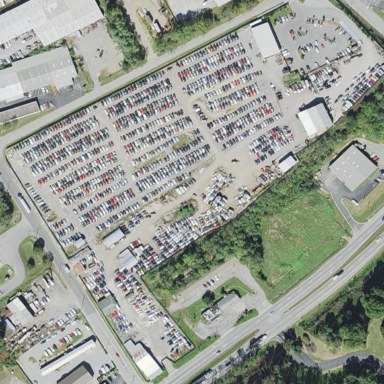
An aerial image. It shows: Industrial area designated for auto wrecking.